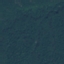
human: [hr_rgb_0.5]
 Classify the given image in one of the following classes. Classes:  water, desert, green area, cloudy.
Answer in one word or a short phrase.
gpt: green area